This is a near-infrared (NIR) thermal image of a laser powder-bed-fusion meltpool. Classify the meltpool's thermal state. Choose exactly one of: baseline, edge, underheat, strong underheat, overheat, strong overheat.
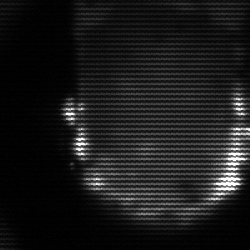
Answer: baseline